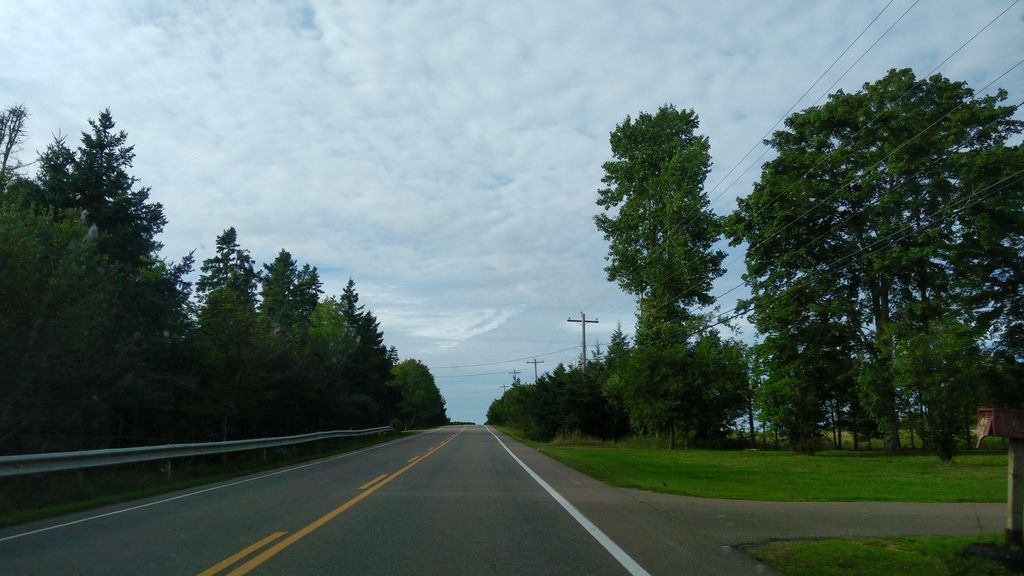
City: charlottetown